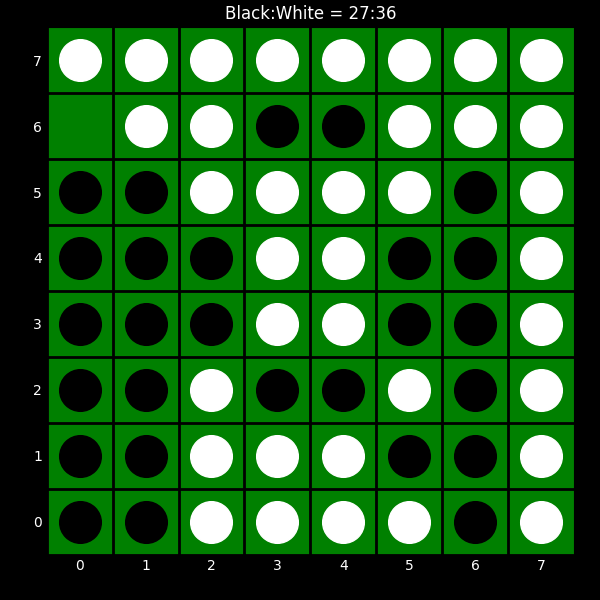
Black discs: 27
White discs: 36